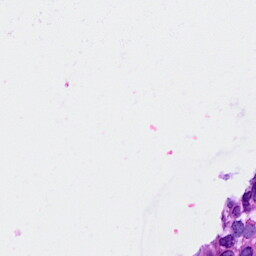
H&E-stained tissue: Breast